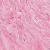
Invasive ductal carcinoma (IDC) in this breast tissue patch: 0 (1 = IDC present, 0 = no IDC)